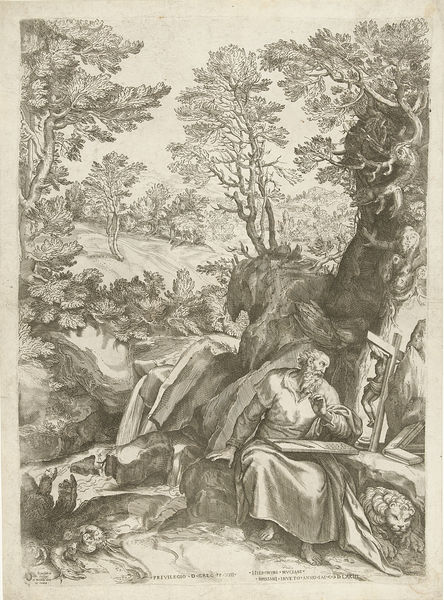
Titel: Landschap met H. Hieronymus die de bijbel vertaalt
Künstler: Cornelis Cort
Standort: Amsterdam
Institution: Rijksmuseum
Schlagwörter: baum, blätter, felsen, himmel, laub, mann, bäume, landschaft, sitzen, äste, grau, weiss, zeichnung, tier, weg, bart, natur, büsche, sträucher, gewand, wald, wasserfall, füße, bücher, grafik, tafel, buch, kreuz, druck, stich, jesus, kruzifix, mönch, löwe, legende, schwrz, quelle, eremit, daniel, hyronimus